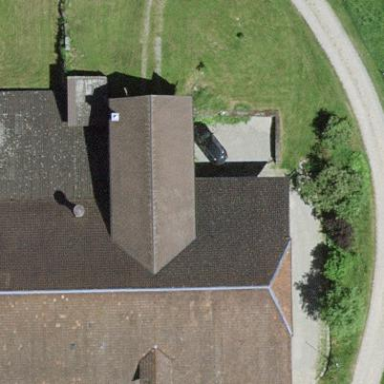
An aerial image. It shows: Farm building.